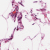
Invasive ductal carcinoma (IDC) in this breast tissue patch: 0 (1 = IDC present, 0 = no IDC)